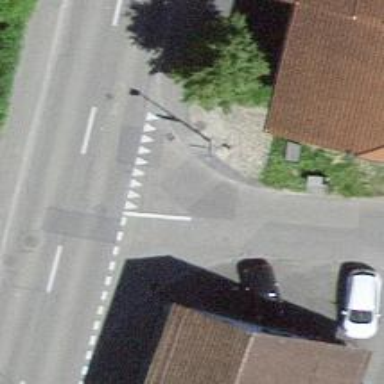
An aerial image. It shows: Road with "give way" sign.